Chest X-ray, AP view. Patient: 41 years old, sex M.
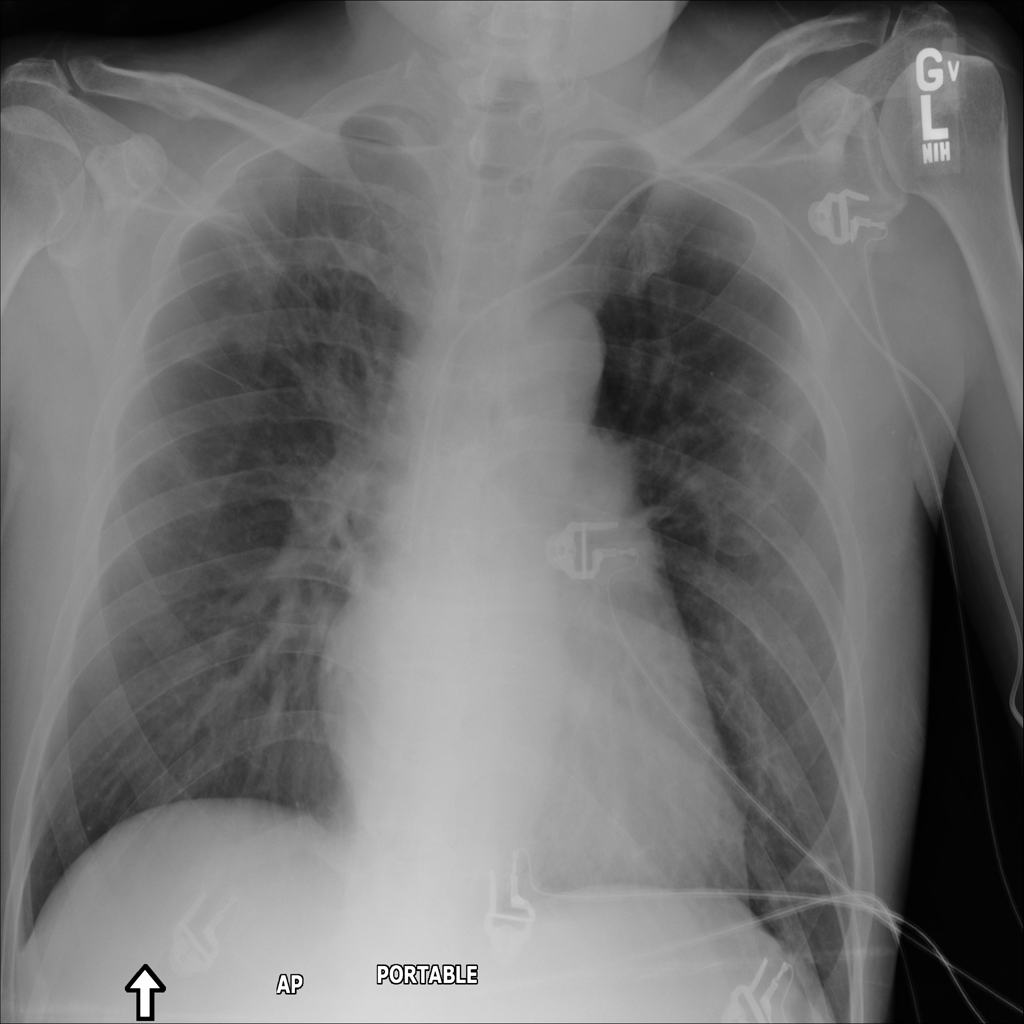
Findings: Infiltration